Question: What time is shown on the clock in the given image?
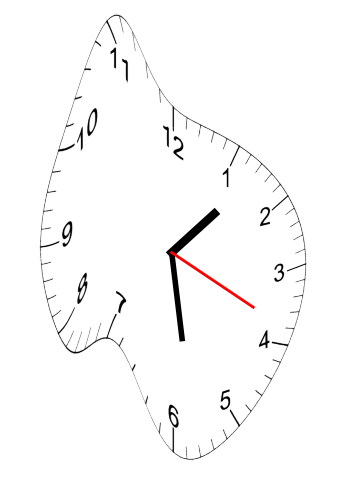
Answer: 01:28:19